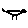
Label: cat